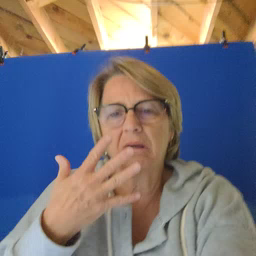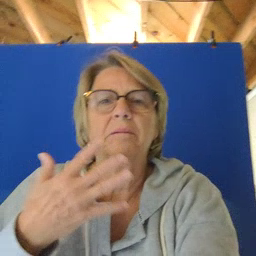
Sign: sad